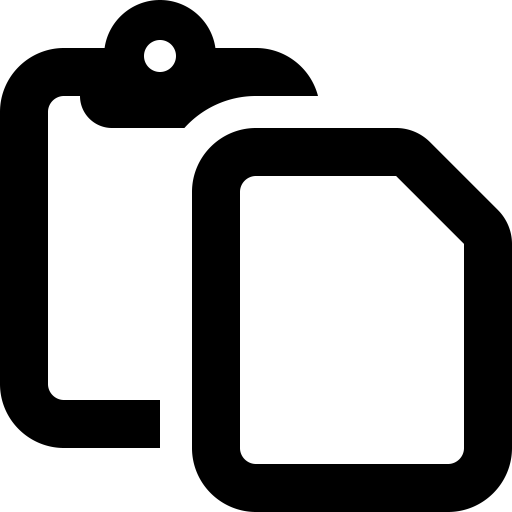
Tags: icon, FontAwesome, fa-icon, outline, paste